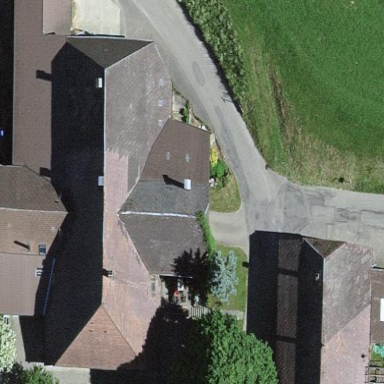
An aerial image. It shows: Farm building.